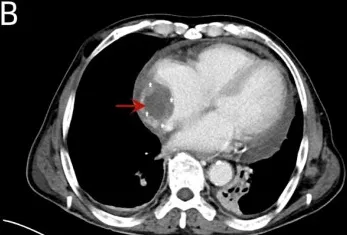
A contrast-enhanced CT of the chest showed arc-shaped fluid density shadows in the bilateral thorax and pericardial cavity, while irregular, slightly low-density shadows with unclear boundaries were evident in the right atrium (red arrow). Most of the lesions were not enhanced, and the edges appear locally enhanced (A-D).
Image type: radiology (ct)